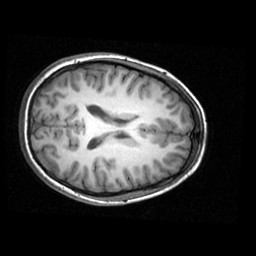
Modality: T1w
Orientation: axial
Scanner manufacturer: ge
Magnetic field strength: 3 T
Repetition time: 0.009036 s
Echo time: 0.00184 s